Question: Ok I have a page with stacked 'div''s and anchors which use a jquery slide slide down. When the bottom of a stacked div reaches the top of the screen I want the jquery to automatically scroll to the next div, which may be 1000px south.
How can i do this in javascript?
my idea is to put an image the bottom of the div and somehow check the screen to see if the image is in the top half of the monitor which would call a function to scroll to the next anchor..
Is this possible?

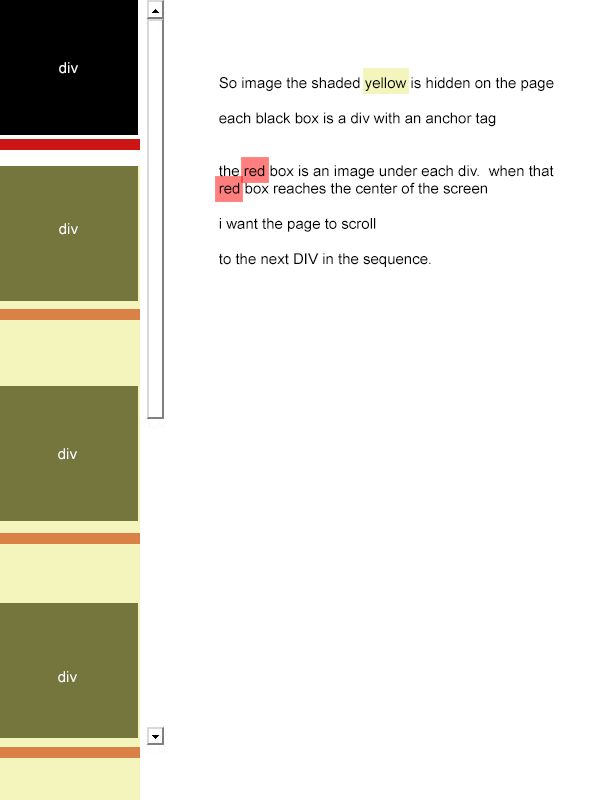
Answer: '''
var wHeight =$(window).height()/2;
$(window).scroll(function(){
var imgOff = $('#two').offset().top-$(window).scrollTop();
if(imgOff<wHeight){
alert('Kill BILL!');
}
});
'''
havent tried this out but it should work
Edit: this works try it here
<URL>
P.S. Be warned it will spam alerts once u pass the middle